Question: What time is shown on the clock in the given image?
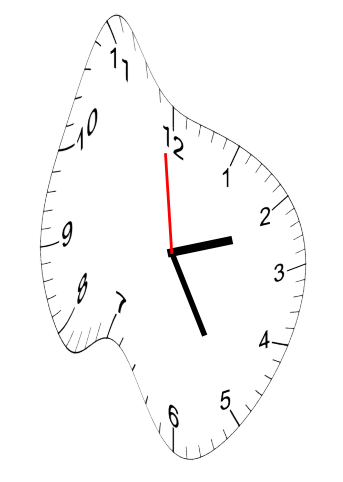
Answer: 02:24:59